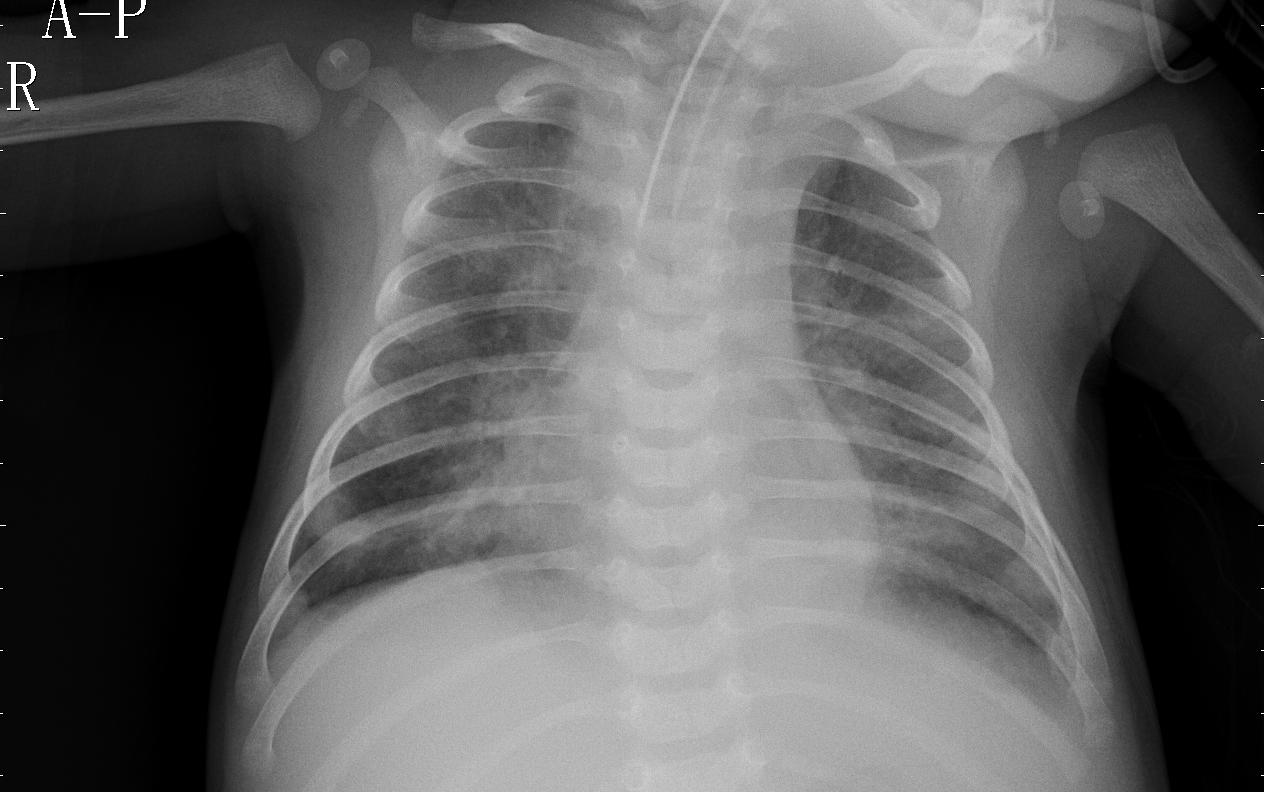
Diagnosis: PNEUMONIA